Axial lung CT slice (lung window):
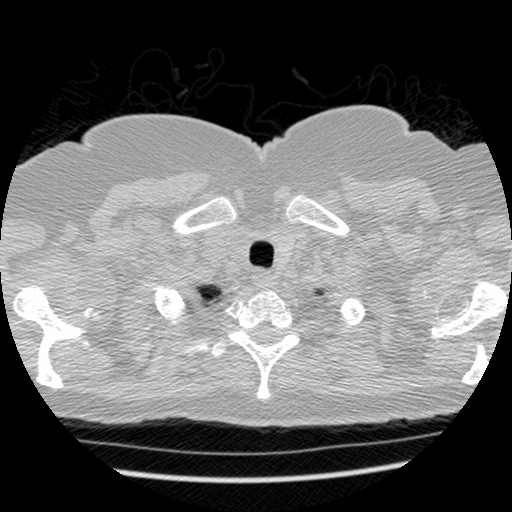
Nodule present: no